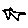
Label: star